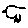
Label: bird